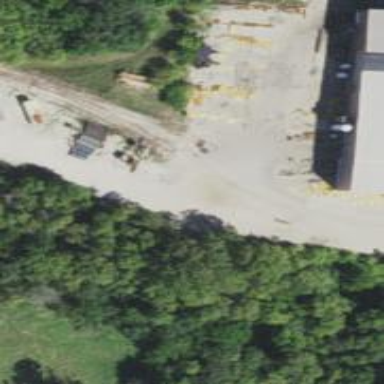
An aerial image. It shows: Rail spur service.